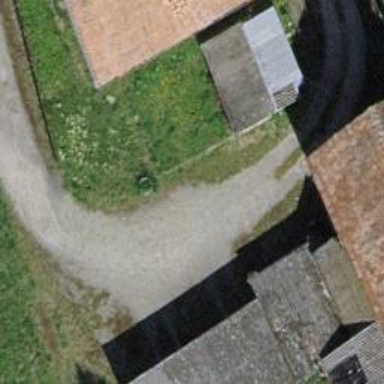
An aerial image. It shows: Driveway with fine gravel surface. The driveway is of grade1 tracktype.